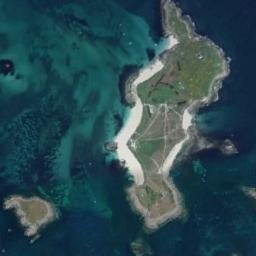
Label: island